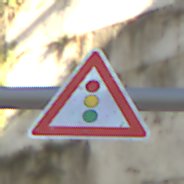
Verkehrszeichen: Lichtzeichenanlage
Umgebung: Outdoor, Urban
Tageszeit: Midday
Wetter: Clear
Licht: Natural
Jahreszeit: NotSpecified
Kontrast: LowContrast